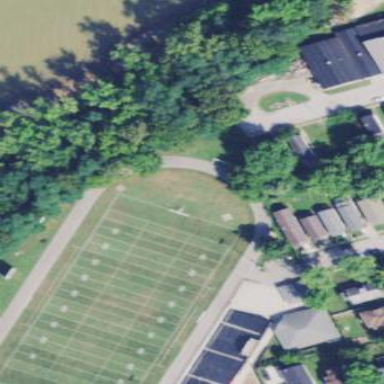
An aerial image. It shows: American football pitch.